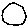
Label: circle